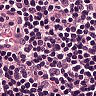
Metastatic tissue present: no